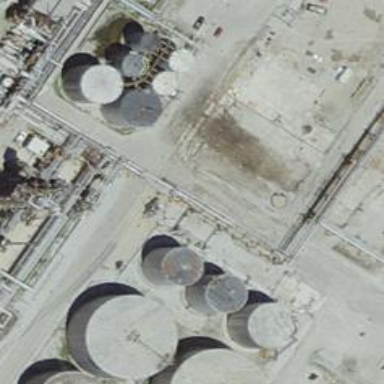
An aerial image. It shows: Storage tank with man-made structure.